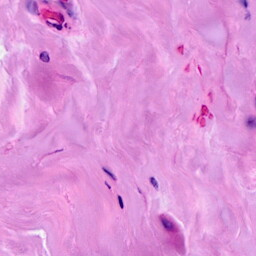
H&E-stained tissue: Breast